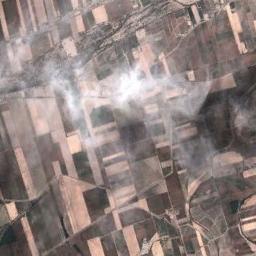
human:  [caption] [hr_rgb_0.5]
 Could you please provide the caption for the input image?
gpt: A thin cloud floats on the azure sea .

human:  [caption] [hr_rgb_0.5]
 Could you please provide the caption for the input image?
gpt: Sparse white clouds on brown and green intersecting fields .

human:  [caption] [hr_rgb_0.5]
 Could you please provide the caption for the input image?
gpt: The white cloud is above bare farmland .

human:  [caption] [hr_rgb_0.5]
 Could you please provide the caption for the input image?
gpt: The cumulus clouds are located above the khaki and green farmland .

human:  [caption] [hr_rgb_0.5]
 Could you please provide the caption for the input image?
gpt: There are gauzy clouds over many brown farmlands .